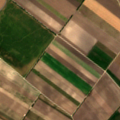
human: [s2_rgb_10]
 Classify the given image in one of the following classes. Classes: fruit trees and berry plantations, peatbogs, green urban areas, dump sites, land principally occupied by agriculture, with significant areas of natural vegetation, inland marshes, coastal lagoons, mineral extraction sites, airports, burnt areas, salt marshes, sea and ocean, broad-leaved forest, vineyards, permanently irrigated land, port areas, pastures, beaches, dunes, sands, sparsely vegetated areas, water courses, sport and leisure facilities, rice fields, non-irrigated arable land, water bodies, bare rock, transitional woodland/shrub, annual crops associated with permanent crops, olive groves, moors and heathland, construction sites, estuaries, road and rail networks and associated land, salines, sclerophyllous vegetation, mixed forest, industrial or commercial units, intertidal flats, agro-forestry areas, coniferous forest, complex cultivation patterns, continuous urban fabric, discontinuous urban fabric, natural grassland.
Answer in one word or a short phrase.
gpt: non-irrigated arable land, land principally occupied by agriculture, with significant areas of natural vegetation